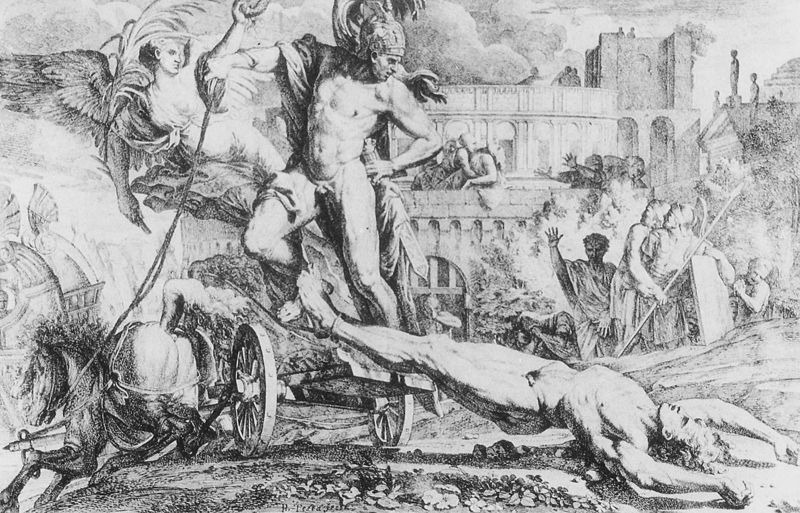
Titel: Achill schleift Hektors Leiche um die Mauern Trojas
Künstler: Pietro Testa
Institution: Frankfurt, Städelsches Kunstinstitut
Schlagwörter: flügel, gott, hand, kampf, mann, nackt, bäume, menschen, stadt, bewegung, finger, männer, schwarz, weiss, zeichnung, gebäude, weg, arm, stein, steine, tod, tot, toter, gebüsch, gitter, rauch, schleifen, pferd, räder, engel, schweif, schwan, mauer, grafik, kutsche, speichen, ziehen, wagen, krieg, lanze, soldaten, muskeln, palme, fallen, nacktheit, penis, schild, burg, nakt, stich, schwert, soldat, peitsche, helm, göttin, rüstung, sieg, pantheon, rom, ross, antik, götter, leid, leiden, dramatik, krieger, speer, stäucher, streitwagen, gruß, fahrt, fessel, folter, gefesselt, siegen, oferd, triumphieren